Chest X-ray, PA view. Patient: 49 years old, sex M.
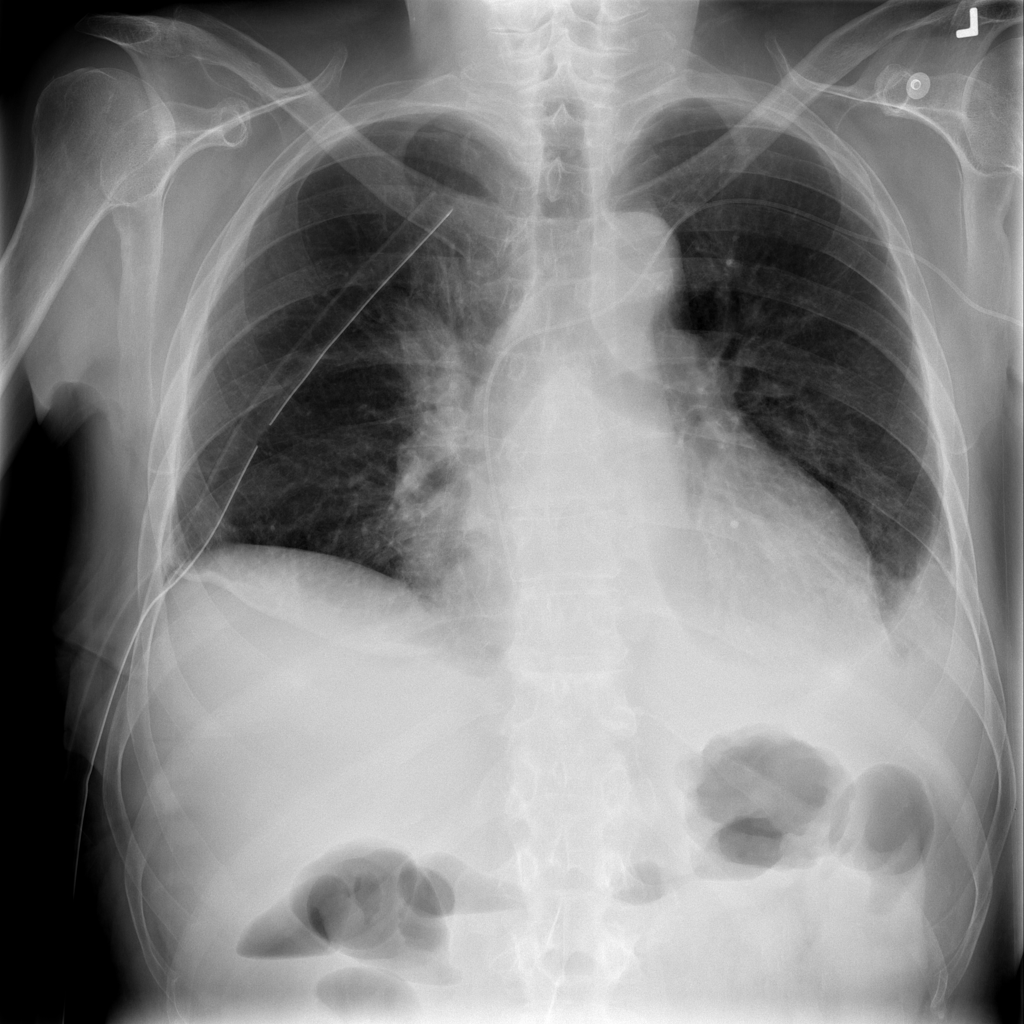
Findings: Effusion